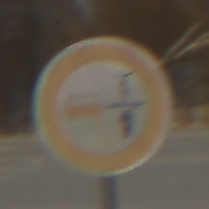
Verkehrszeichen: VerbotUeberholenEinspurigeFahrzeuge
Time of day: MorningAfternoon
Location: Outdoor (Suburban)
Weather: PartlyCloudy
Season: NotSpecified
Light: Natural